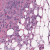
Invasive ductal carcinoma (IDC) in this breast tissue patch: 0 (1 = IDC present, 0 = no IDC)